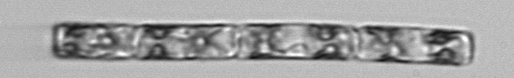
Label: Guinardia_delicatula